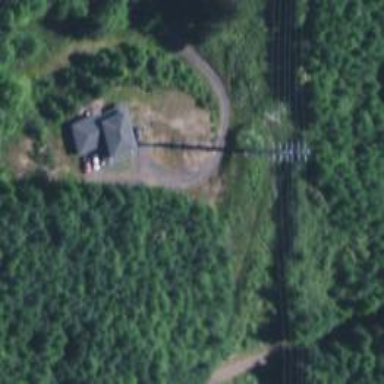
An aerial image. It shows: Power tower.